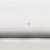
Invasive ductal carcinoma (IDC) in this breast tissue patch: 0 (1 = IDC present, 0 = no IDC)